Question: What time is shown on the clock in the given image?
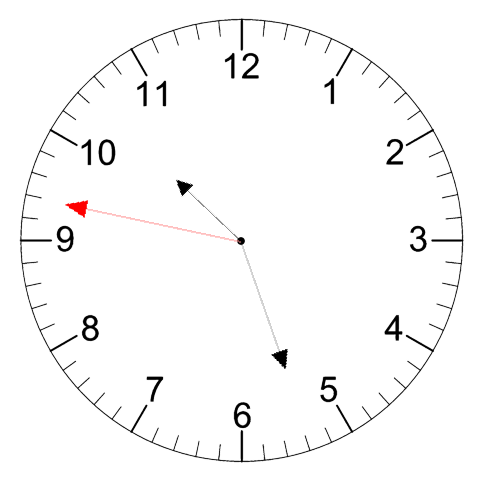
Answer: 10:26:47